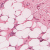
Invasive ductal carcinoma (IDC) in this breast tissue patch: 1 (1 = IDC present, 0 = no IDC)